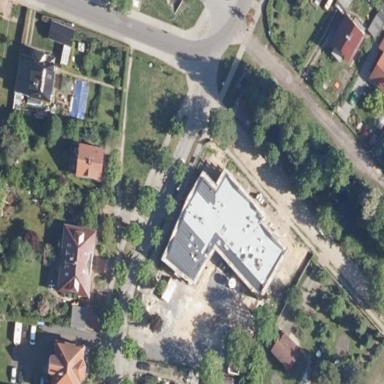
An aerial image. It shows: Kindergarten building.